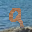
Label: 9